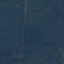
Label: Forest